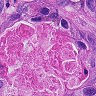
Metastatic tissue present: yes